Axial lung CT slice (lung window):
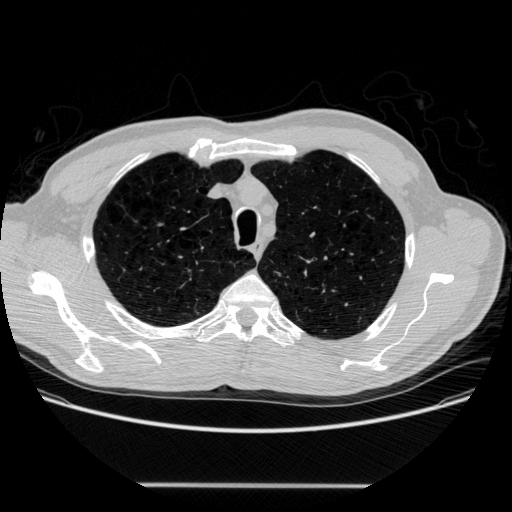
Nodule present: no